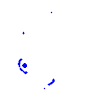
Particle: kaon